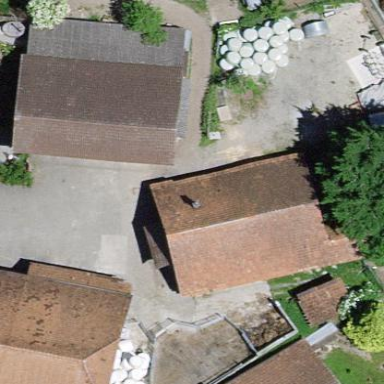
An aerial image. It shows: Barn.